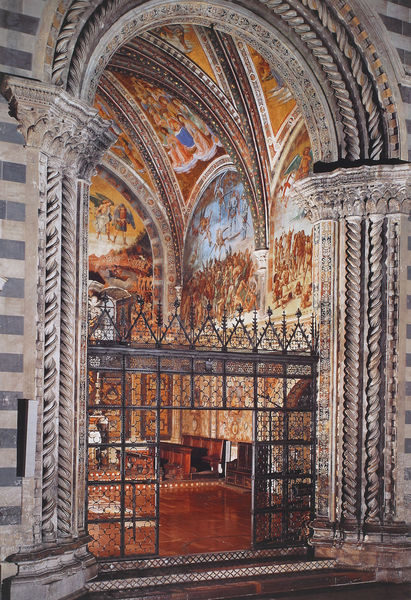
Titel: Cappella Nuova (Cappella della Madonna di S. Brizio)
Künstler: Fra Angelico
Standort: Orvieto, Dom, Cappella Nuova (Cappella della Madonna di S. Brizio) (EU - I - Umbrien)
Schlagwörter: himmel, fenster, licht, säule, säulen, ornament, gericht, innenraum, gitter, kirche, boden, personen, gotik, renaissance, engel, bogen, italien, treppe, wandgemälde, stufe, stufen, foto, bögen, gewölbe, altar, portal, kreuzgewölbe, fresken, kapelle, fresko, einblick, betstuhl, weltgericht